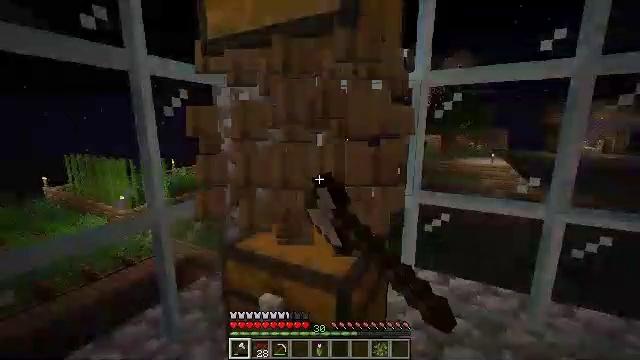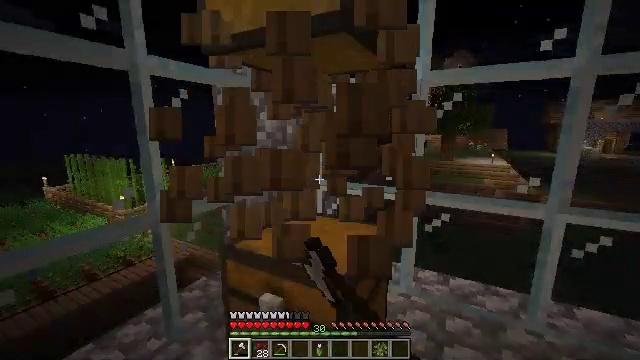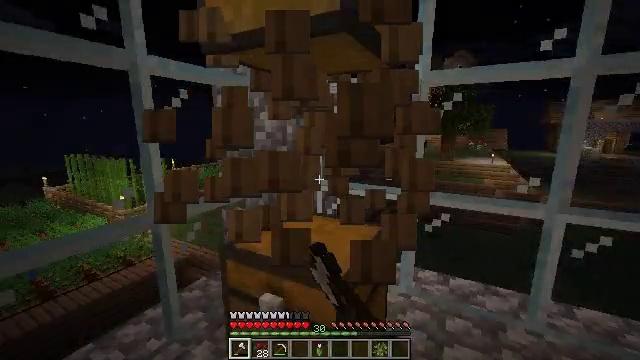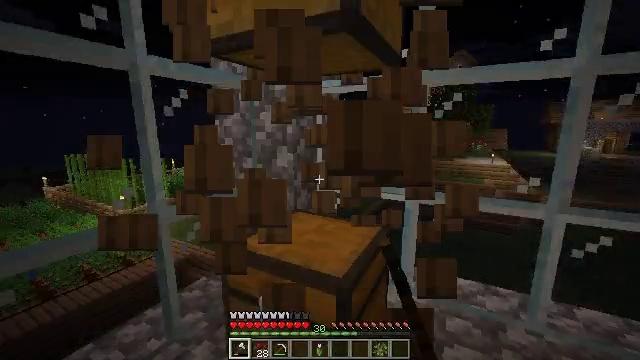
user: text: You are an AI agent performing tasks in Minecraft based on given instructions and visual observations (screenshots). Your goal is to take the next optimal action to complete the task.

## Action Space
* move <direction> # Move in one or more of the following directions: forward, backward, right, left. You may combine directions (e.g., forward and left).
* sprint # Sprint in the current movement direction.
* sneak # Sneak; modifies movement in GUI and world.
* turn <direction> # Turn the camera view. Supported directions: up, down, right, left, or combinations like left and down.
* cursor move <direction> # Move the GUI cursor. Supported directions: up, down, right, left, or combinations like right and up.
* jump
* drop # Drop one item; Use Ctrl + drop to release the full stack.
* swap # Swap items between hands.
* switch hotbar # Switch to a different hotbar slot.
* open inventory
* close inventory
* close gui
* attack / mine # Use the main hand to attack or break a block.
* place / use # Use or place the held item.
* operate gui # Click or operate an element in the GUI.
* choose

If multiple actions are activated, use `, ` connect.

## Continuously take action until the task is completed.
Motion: motion action
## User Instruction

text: Smash the barrel to get its contents.
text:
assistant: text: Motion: no_op
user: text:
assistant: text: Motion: no_op
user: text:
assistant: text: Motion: no_op
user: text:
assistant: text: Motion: no_op